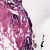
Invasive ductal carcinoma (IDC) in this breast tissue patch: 0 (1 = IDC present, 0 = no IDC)